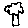
Label: tree